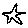
Label: star